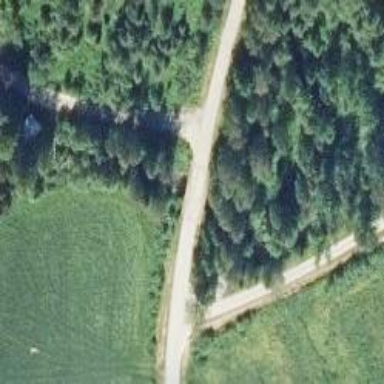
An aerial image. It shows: Unclassified road with bridge.